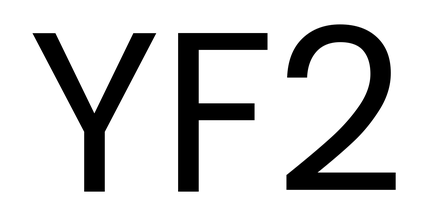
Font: Poppins-Regular